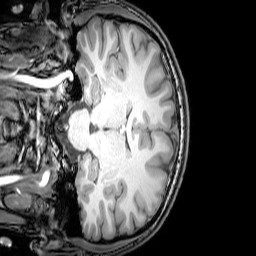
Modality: T1w
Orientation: coronal
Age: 25
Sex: male
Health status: healthy
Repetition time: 0.081 s
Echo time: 0.037 s